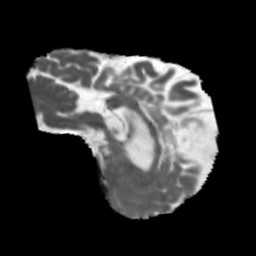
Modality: MD
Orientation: sagittal
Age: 46
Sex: female
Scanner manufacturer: siemens
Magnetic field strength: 3 T
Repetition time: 5.47 s
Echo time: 0.0854 s